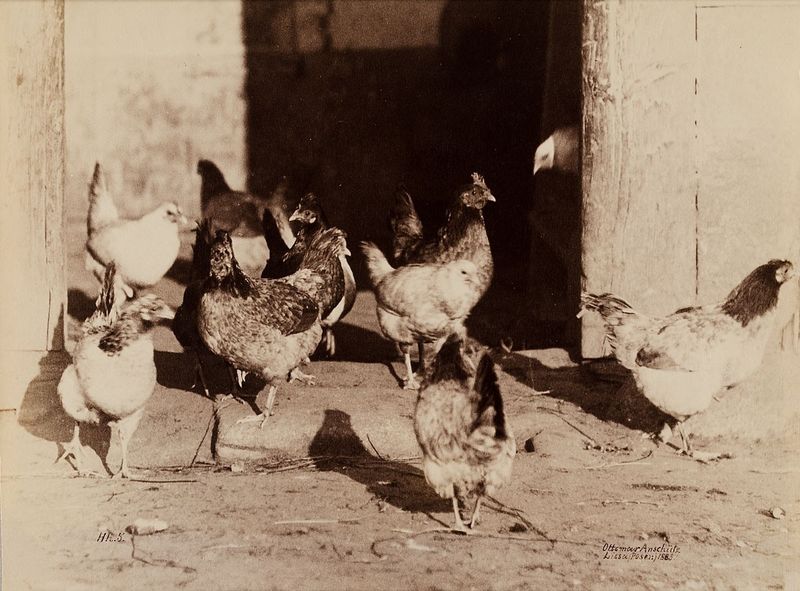
Titel: Hühner
Künstler: Ottomar Anschütz
Standort: Hamburg
Institution: Museum für Kunst und Gewerbe Hamburg
Schlagwörter: tiere, foto, fotografie, photographie, tierbild, photo, albumin, lichtbild, naturfotografie, bildwerke, angewandte und bildende kunst, hessische systematik, geflügel, tierfotografie, naturphotographie, tierphotographie, schwarzweißpositivverfahren, silbersalzverfahren, schwarzweißfotografie, albuminpapier